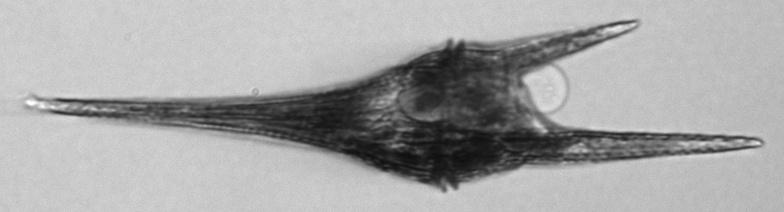
Label: Tripos_furca